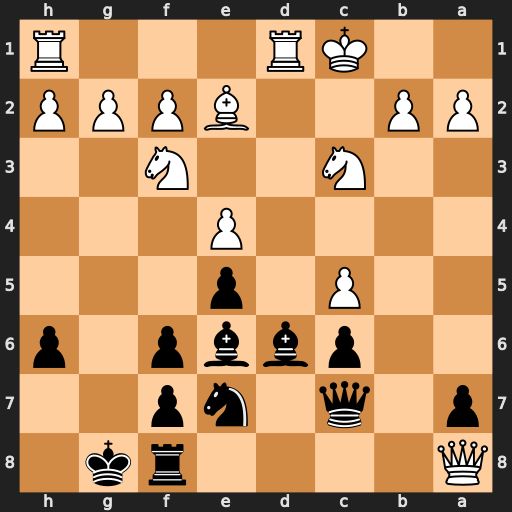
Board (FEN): Q4rk1/p1q1np2/2pbbp1p/2P1p3/4P3/2N2N2/PP2BPPP/2KR3R
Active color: b
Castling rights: -
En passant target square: -
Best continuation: Bxc5 Qxf8+ Kxf8